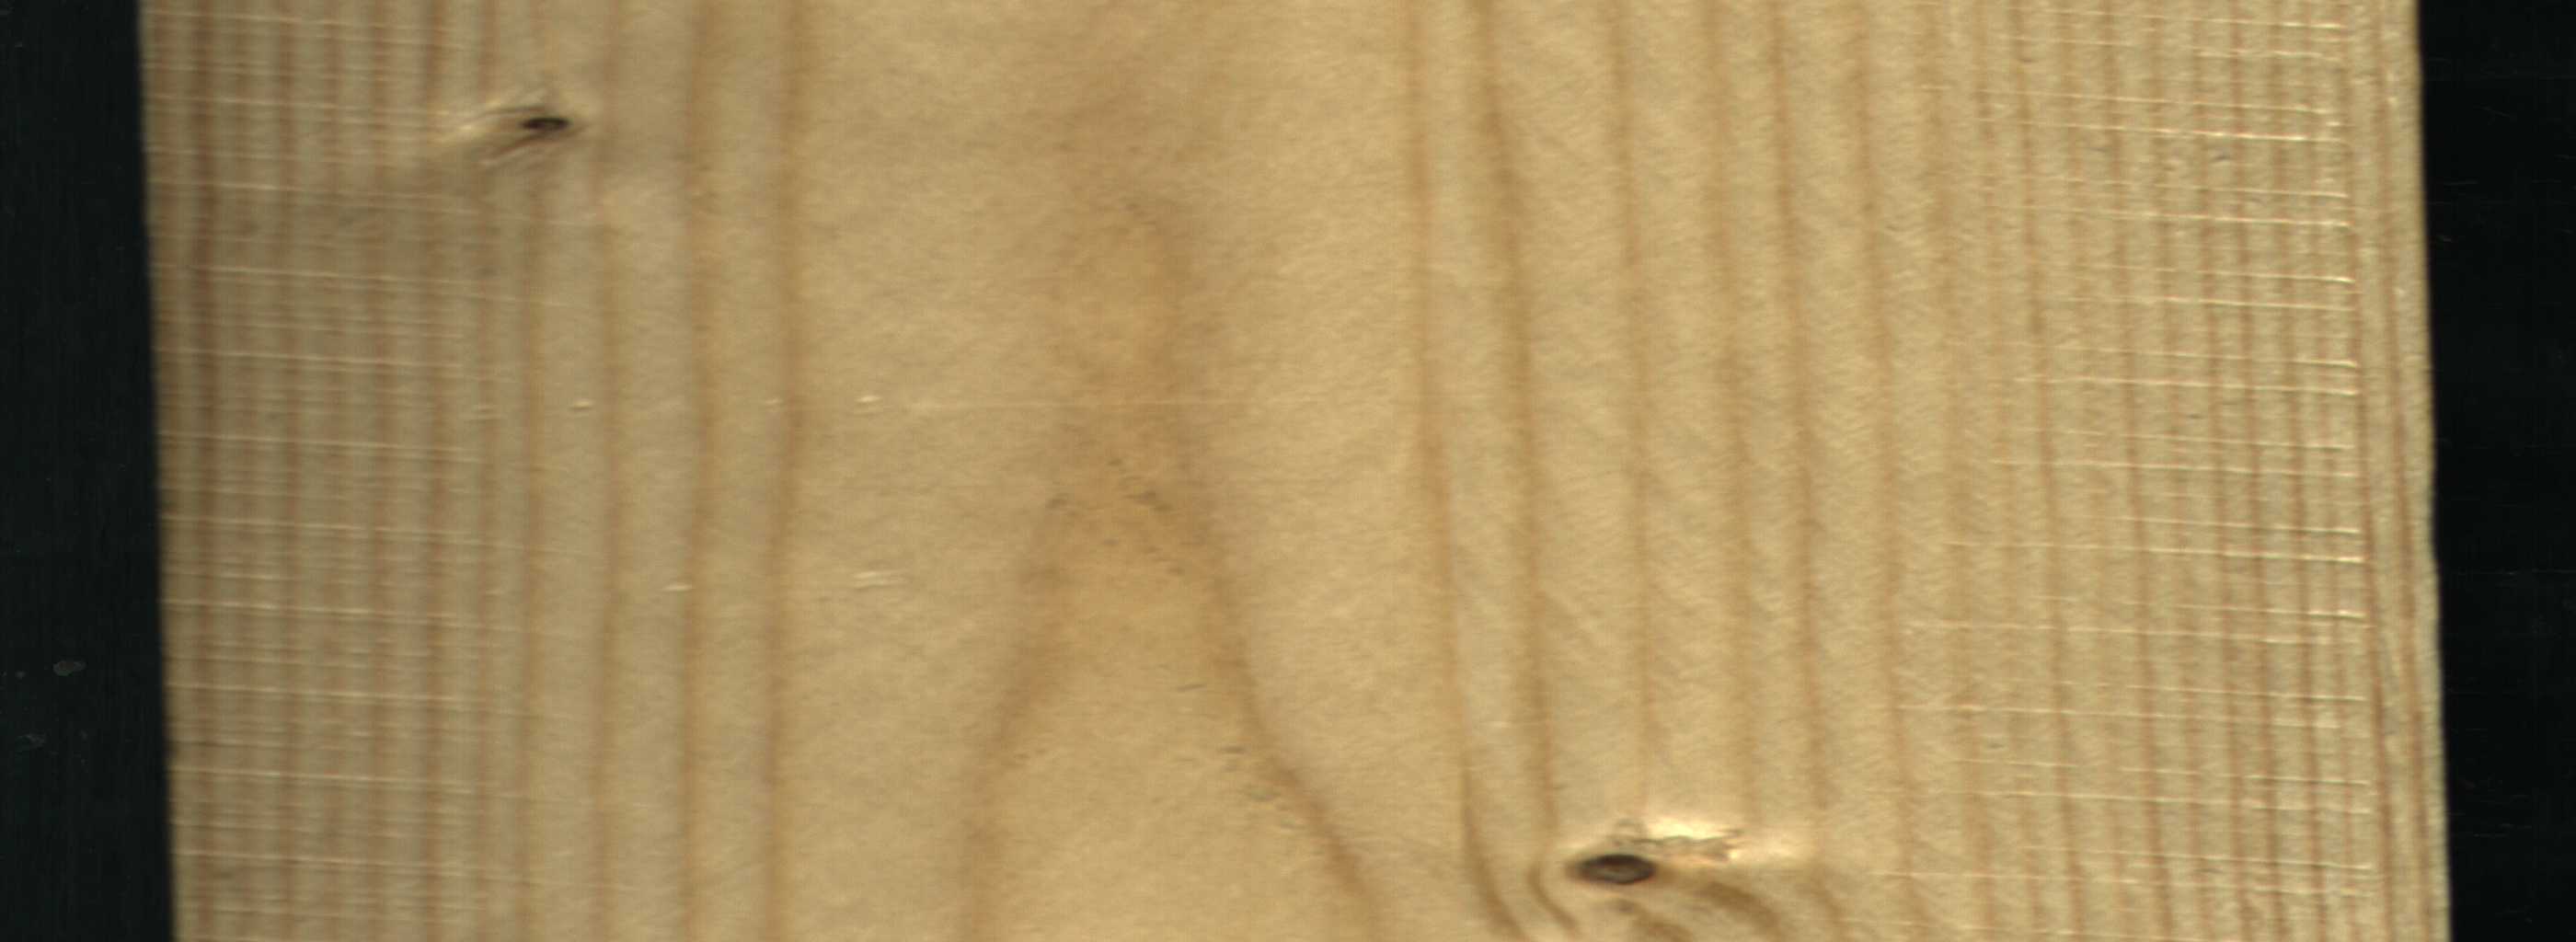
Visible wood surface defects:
Dead_Knot
Dead_Knot